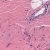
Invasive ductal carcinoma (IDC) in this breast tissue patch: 0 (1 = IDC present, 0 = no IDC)